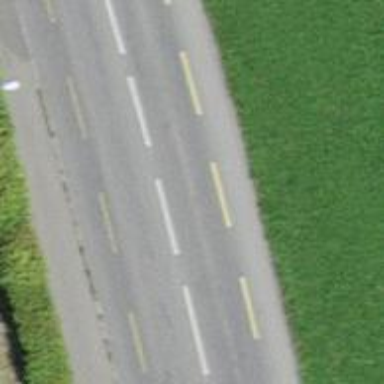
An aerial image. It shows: Primary highway with asphalt surface and designated lane for cyclists.